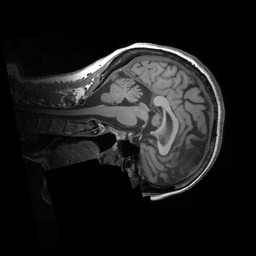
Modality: T1w
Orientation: sagittal
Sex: female
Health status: ill
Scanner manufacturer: siemens
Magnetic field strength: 3 T
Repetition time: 1.66 s
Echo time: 0.00254 s